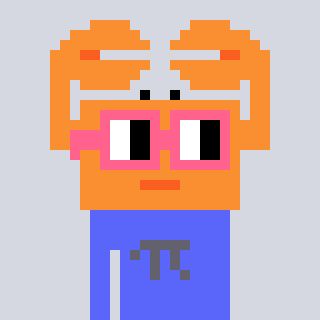
a pixel art character with square pink glasses, a crab-shaped head and a purple-colored body on a cool background